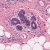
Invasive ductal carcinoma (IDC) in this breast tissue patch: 0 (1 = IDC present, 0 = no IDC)